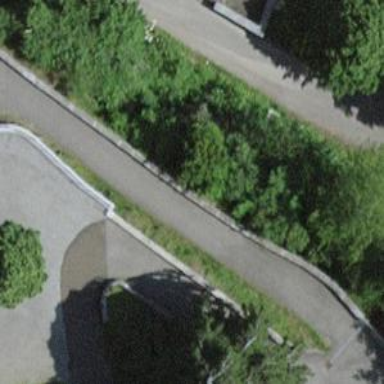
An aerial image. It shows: Footway with pebblestone surface.